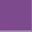
Piece: xx